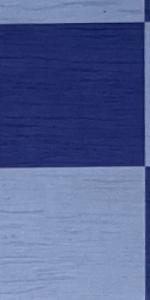
Label: Empty